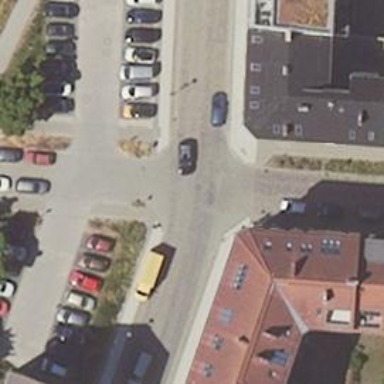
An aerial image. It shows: Sidewalk.